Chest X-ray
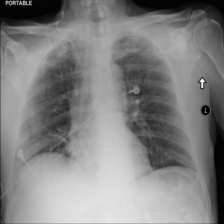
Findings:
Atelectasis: negative
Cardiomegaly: negative
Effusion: negative
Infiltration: negative
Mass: negative
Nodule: negative
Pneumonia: negative
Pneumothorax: negative
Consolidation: negative
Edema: negative
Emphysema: negative
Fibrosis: negative
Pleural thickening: negative
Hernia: negative